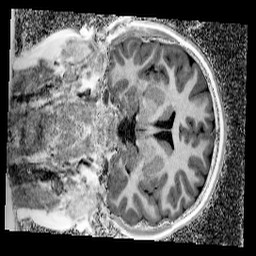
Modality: UNIT1_denoised
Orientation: coronal
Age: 10
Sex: male
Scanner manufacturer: siemens
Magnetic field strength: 3 T
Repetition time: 4 s
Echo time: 0.00299 s